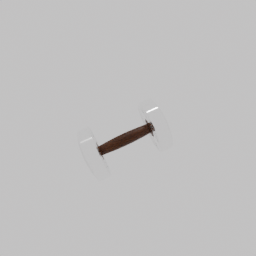
Label: tools